Question: I'm trying to copy the Facebook's notification's blobs by using CSS3 ::before pseudo-element. I added a maximum height value and everything I tried isn't enough to reduce the space between the number and the beginning of the box. Any ideas on how to reduce/eliminate it?

Code:
'''
HTML: <li notificaciones="3">[...]
SCSS:
*[notificaciones]:not([notificaciones="0"]){
&::before{
content: attr(notificaciones);
position: absolute;
color: $color-cajas-notificaciones-texto;
background-color: $color-cajas-notificaciones-fondo;
max-width: 25px;
font-size: 16px;
font-family: 'lucida grande',tahoma,verdana,arial,sans-serif;
font-weight: 800;
height: 20px;
float: left;
z-index: 999;
width: 20px;
text-align: center;
vertical-align: top;
top: 0px;
padding: 0 1px;
color: white;
text-shadow: 0px 0px 1px;
background-color: #f03d25;
border: 1px solid #d83722;
border-bottom: 1px solid #c0311e;
border-top: 1px solid #e23923;
border-radius: 2px;
box-shadow: 0 1px 0 rgba(0, 39, 121, 0.77);
display: block;
}
'''
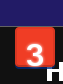
Answer: It's was just a matter of referring to the official documentantion on <URL>
'''
line-height: /*same as height property*/
vertical-align: top;
'''